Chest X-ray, PA view. Patient: 28 years old, sex F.
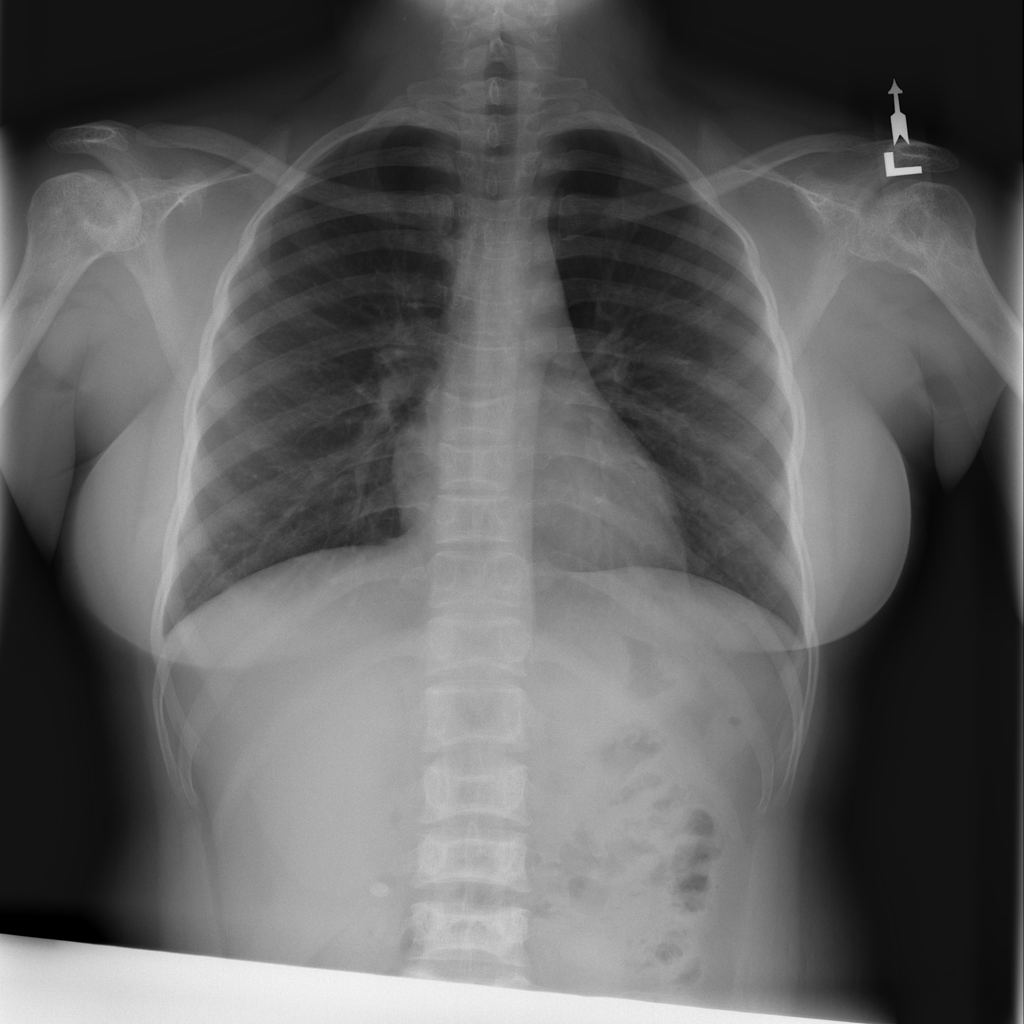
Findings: No Finding